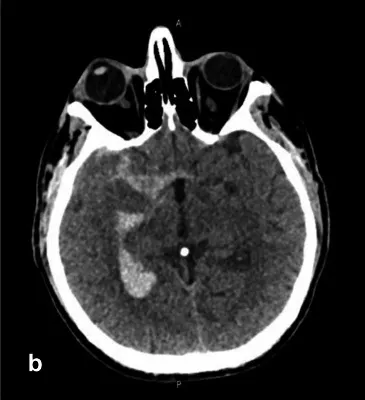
Noncontrast head computed tomography (CT) scan. Scan obtained on admission demonstrating subarachnoid hemorrhage in the suprasellar cistern with intraventricular extension.
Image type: radiology (ct)